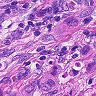
Metastatic tissue present: yes